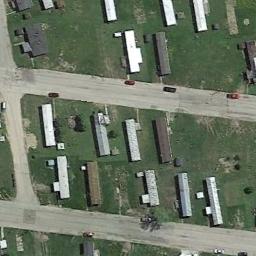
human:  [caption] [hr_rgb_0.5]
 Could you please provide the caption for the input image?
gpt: The mobile home park is on the grass next to the road .

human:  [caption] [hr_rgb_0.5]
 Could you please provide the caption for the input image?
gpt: There are neat rows of mobile homes on both sides of the road .

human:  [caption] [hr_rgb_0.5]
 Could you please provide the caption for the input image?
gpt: There are many buildings in the mobile home park .

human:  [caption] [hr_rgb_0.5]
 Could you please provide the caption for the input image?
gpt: The mobile home park has some mobile homes on the grass and some roads go through the mobile home park .

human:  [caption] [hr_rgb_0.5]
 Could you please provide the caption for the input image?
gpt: There are some buildings on green lawns on the mobile home park .